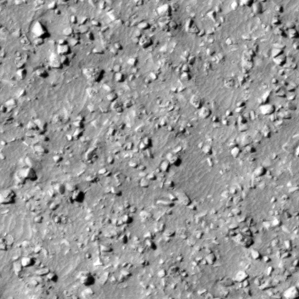
Label: non_frost